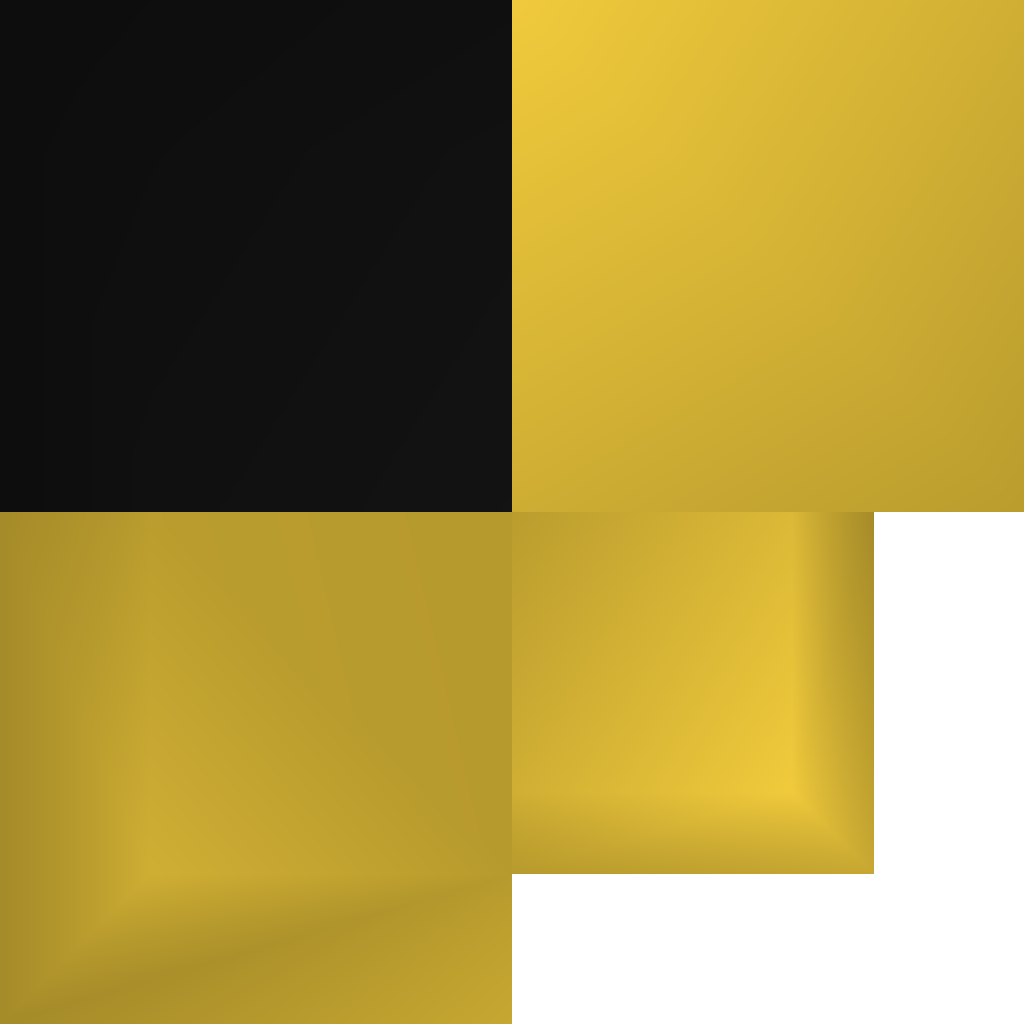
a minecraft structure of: Clock Timer (Small)